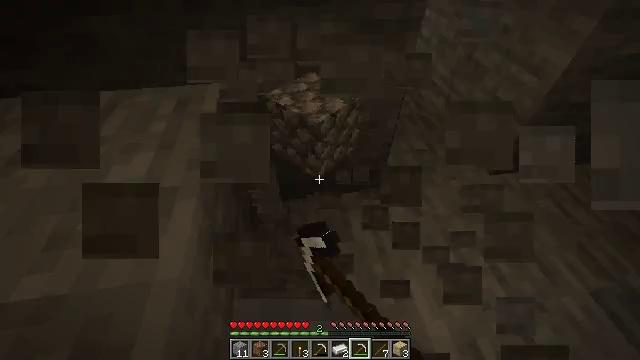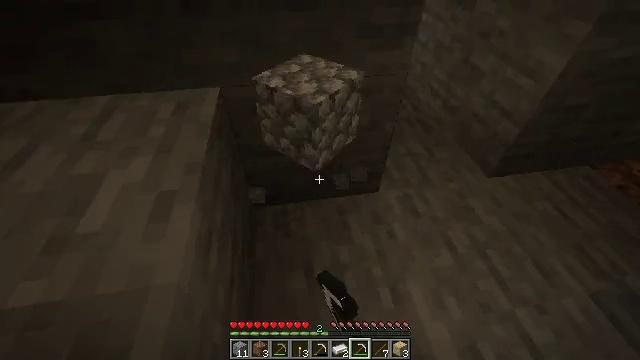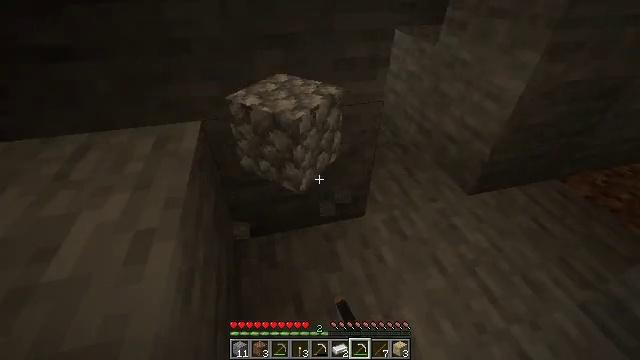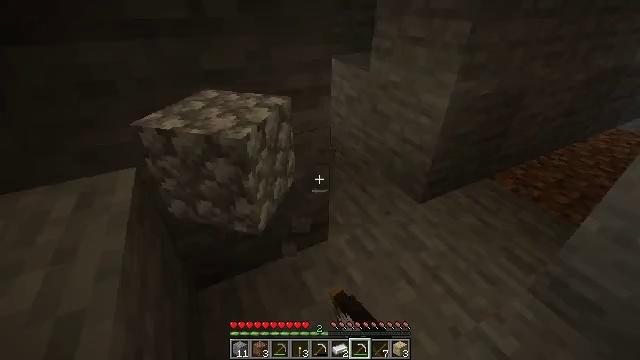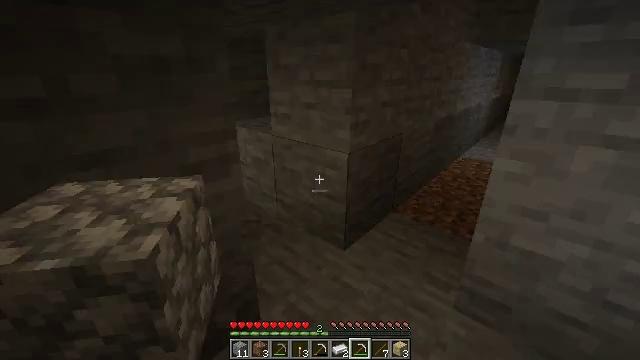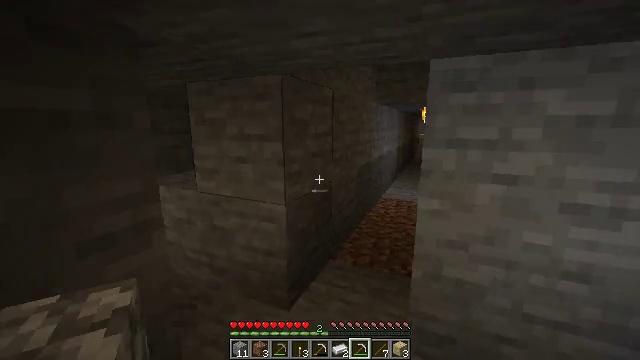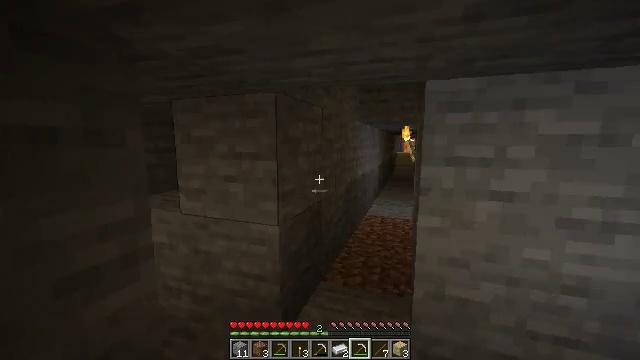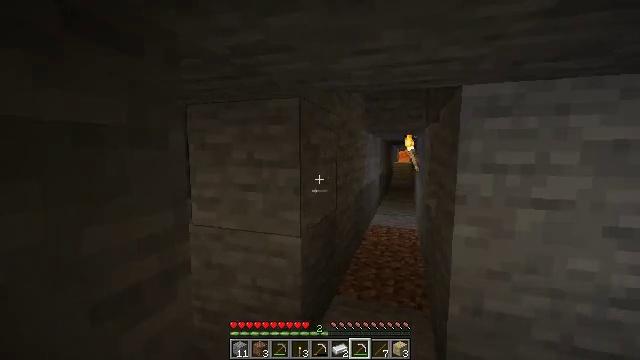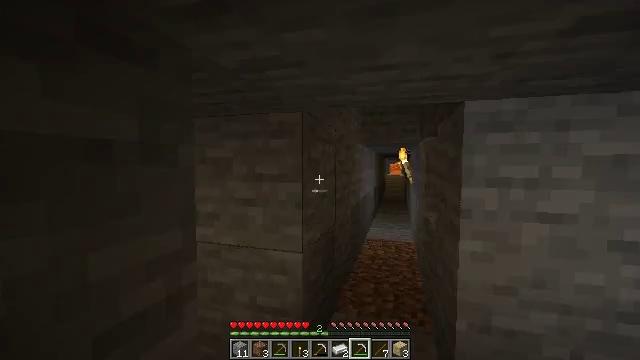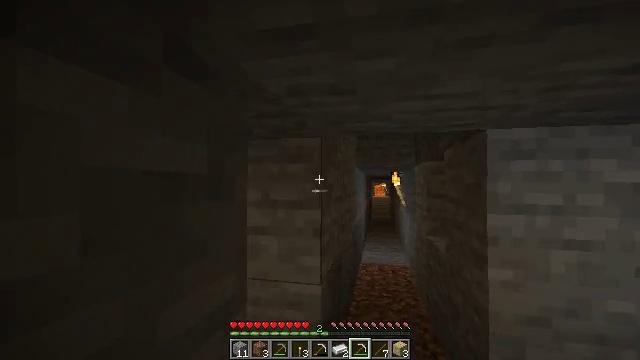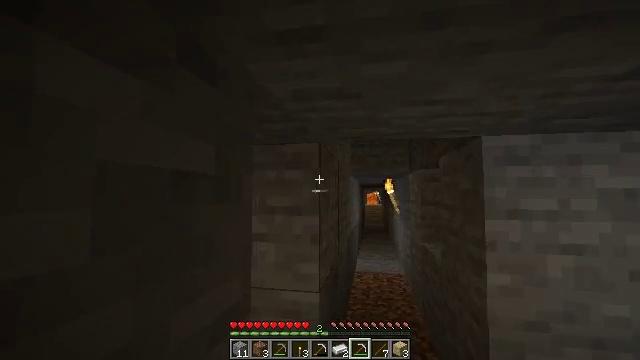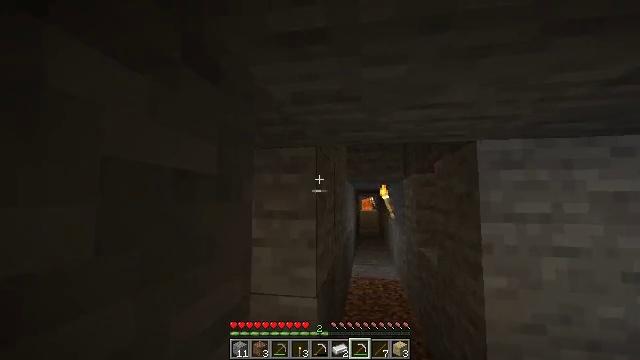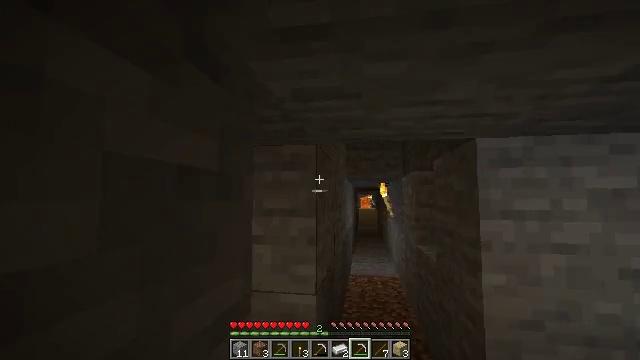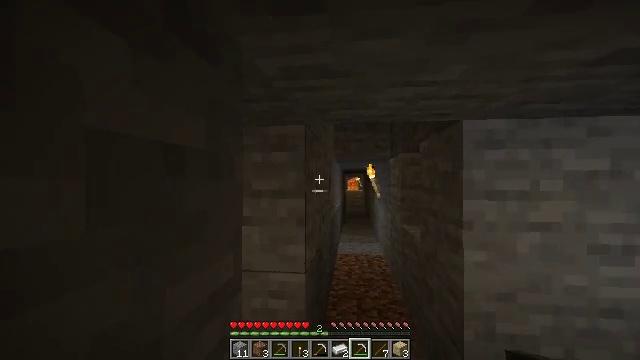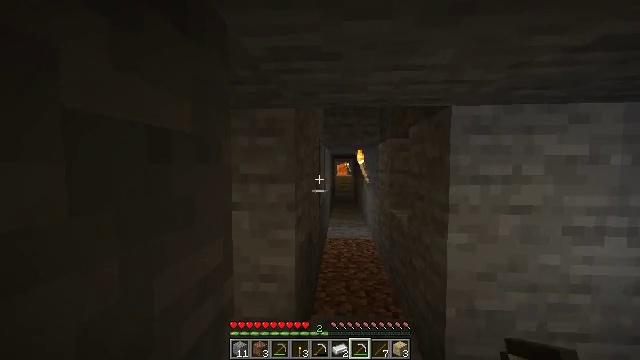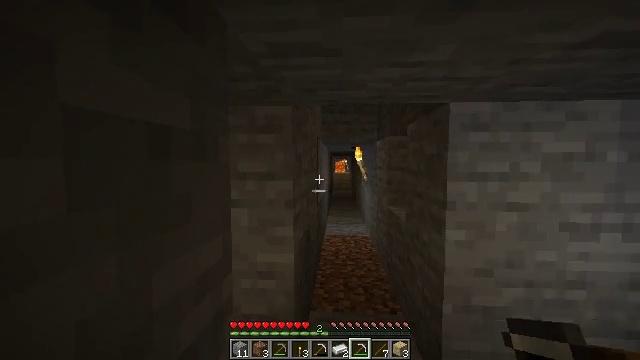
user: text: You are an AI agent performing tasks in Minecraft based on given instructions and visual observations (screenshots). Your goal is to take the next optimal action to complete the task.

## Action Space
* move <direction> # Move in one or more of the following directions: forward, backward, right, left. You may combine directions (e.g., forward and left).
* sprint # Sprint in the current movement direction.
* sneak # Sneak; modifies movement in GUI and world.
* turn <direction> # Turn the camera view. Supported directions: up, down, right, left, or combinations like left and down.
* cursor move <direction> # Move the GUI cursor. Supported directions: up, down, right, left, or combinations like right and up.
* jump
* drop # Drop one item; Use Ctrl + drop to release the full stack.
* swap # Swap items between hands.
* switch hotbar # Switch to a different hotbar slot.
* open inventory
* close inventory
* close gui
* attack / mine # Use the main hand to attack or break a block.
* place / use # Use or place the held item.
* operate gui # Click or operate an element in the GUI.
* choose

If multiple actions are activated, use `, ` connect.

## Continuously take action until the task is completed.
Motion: motion action
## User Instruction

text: Break the existing birch planks.
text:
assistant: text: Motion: attack / mine
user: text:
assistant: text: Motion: move left, turn right and up, attack / mine
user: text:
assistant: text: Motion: move left, turn right and up
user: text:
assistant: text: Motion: move left, turn right and up
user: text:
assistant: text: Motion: move left, turn right and up
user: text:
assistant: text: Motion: move left, turn right and up
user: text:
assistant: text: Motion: move left, turn right and up
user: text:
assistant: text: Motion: move left, turn right and up
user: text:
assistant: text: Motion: move left, turn right and up
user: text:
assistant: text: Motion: turn right and up
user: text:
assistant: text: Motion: turn right and up
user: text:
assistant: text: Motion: no_op
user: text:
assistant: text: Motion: turn right and down
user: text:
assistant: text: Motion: turn right and down
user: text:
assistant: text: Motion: no_op
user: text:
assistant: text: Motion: no_op
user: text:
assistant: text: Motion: no_op
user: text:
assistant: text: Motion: no_op
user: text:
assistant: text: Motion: no_op
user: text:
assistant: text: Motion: no_op
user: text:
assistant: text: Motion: no_op
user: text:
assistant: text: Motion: no_op
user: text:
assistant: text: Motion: no_op
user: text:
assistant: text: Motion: no_op
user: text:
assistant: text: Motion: no_op
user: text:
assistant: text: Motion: no_op
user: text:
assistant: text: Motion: no_op
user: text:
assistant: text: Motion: no_op
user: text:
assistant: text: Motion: no_op
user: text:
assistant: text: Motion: no_op